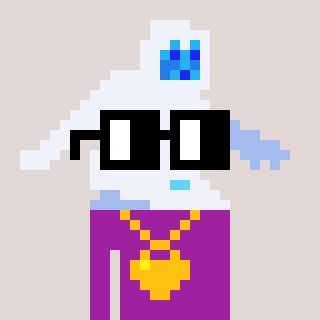
a pixel art character with square black glasses, a yeti-shaped head and a magenta-colored body on a warm background